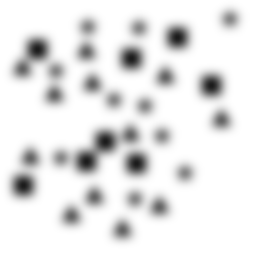
Squares: 8
Triangles: 12
Stars: 10
Total shapes: 30